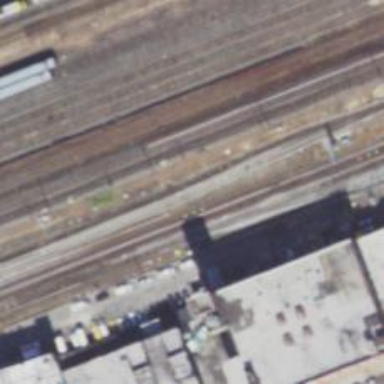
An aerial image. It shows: Electrified railway yard with rails.